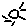
Label: sun